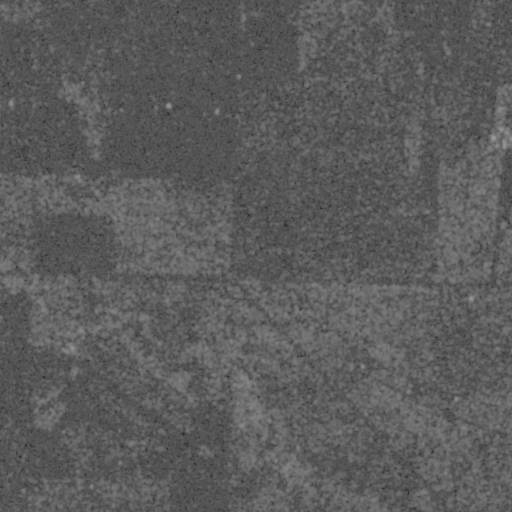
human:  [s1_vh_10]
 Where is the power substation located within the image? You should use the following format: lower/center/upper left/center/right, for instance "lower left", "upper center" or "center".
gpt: The power substation is located in the center left of the image.
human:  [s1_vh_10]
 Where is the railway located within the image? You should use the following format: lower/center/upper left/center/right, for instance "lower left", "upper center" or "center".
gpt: The railway is located in the right of the image.
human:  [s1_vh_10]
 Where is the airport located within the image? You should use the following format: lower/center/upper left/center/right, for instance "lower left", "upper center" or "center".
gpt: There is no airport in the image.

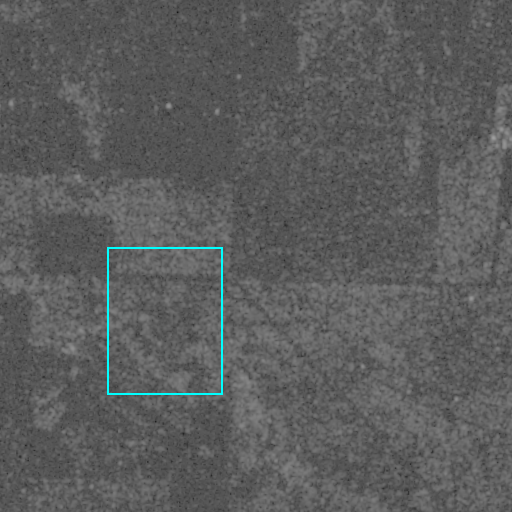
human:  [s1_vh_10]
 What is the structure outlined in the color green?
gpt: There is no green outline.
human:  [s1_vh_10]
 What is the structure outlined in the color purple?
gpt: There is no structure outlined in purple.